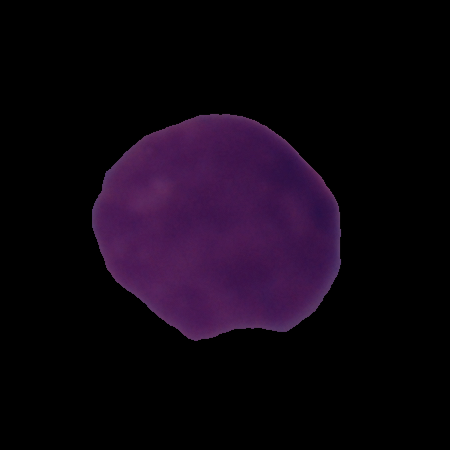
Label: cancer